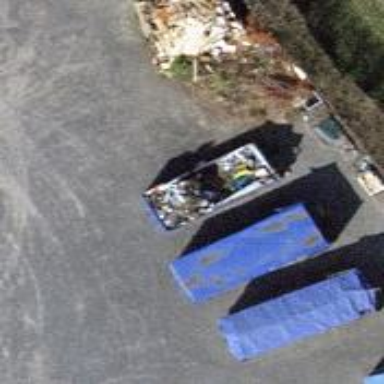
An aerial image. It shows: Recycling center.